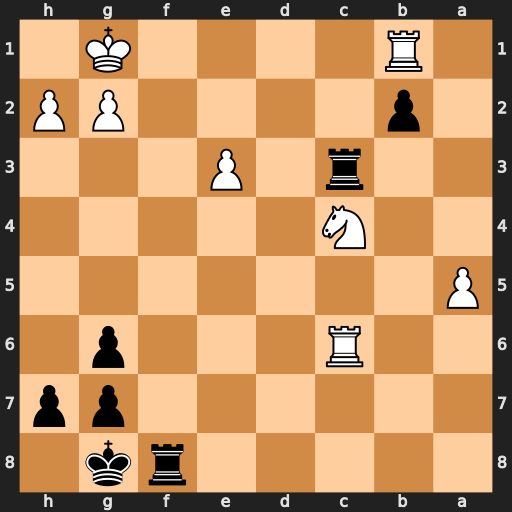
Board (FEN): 5rk1/6pp/2R3p1/P7/2N5/2r1P3/1p4PP/1R4K1
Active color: b
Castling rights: -
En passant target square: -
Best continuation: Rc1+ Rxc1 bxc1=Q#